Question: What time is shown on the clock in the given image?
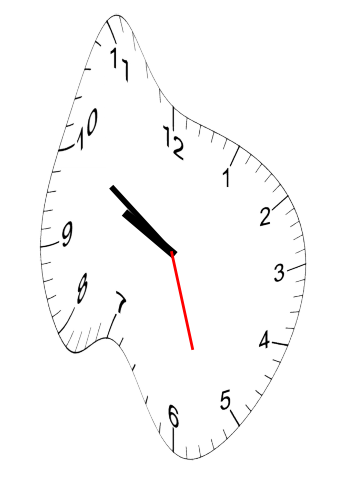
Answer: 09:50:27